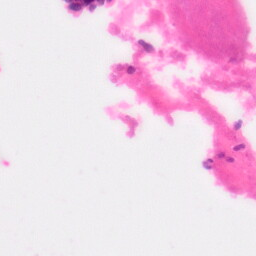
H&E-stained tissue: Colon